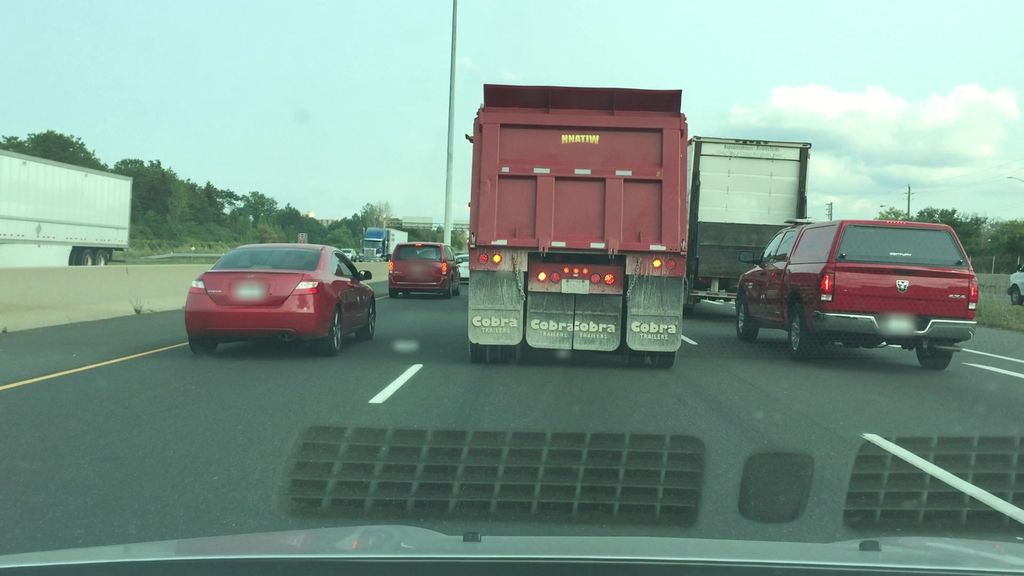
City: hamilton